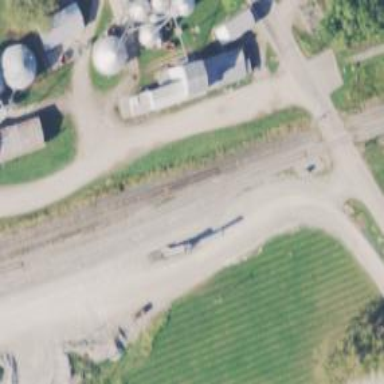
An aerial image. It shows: Railway siding for service.